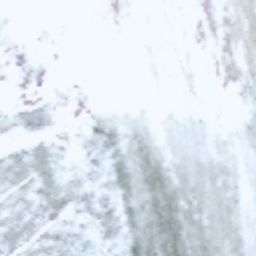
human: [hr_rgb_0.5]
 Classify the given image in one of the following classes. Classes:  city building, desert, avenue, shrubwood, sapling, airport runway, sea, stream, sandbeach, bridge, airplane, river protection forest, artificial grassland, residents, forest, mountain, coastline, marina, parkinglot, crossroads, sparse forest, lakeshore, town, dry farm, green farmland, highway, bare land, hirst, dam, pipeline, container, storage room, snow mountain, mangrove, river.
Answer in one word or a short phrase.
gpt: snow mountain